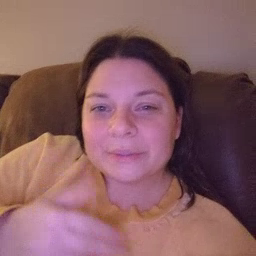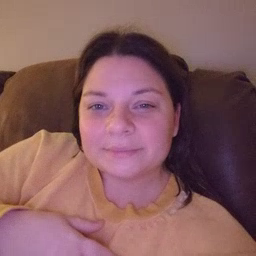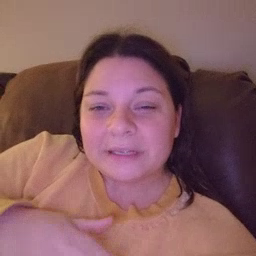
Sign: cute